Field crop: maize
Growth stage: 2
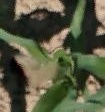
Species: maize